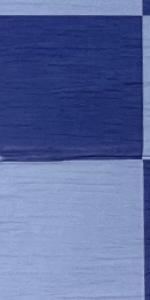
Label: Empty